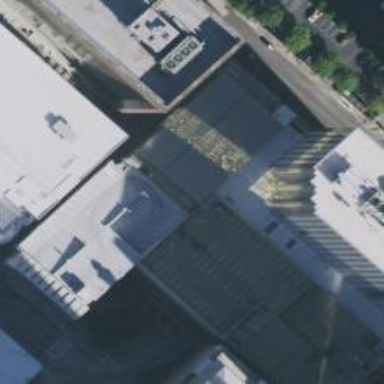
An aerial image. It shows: Commercial building with parking garage.